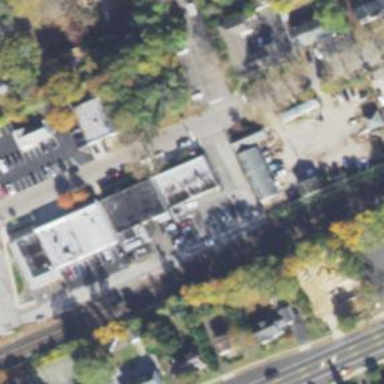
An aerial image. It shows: Retail area.